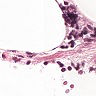
Metastatic tissue present: no